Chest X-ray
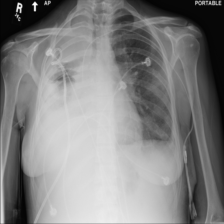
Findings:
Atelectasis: negative
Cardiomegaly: negative
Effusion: negative
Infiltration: negative
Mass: negative
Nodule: negative
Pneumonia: negative
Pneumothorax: positive
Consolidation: negative
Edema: negative
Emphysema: negative
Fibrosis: negative
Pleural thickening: negative
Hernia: negative